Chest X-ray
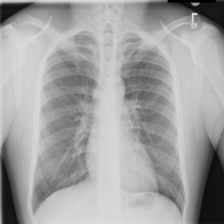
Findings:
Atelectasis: negative
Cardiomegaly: negative
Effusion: negative
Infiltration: negative
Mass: negative
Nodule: negative
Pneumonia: negative
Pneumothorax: negative
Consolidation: negative
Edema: negative
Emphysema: negative
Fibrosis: negative
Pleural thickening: negative
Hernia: negative